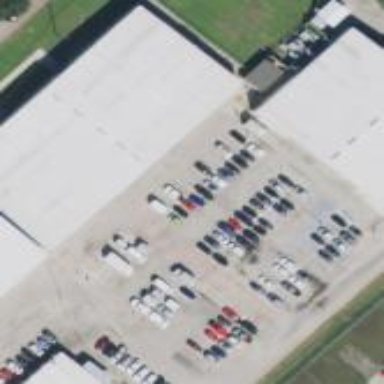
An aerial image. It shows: Hangar.